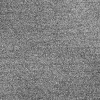
Atmospheric dust classification: dusty